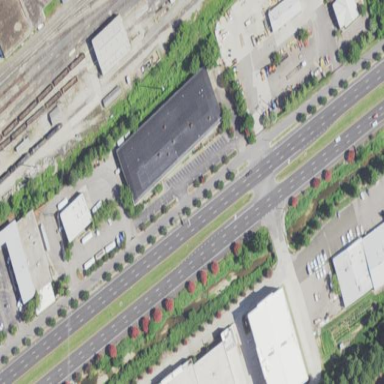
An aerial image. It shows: Commercial building.